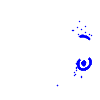
Particle: electron